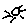
Label: sun